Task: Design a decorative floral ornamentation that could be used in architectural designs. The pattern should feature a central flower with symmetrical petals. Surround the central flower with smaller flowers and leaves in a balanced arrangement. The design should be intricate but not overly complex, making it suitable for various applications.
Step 1178:
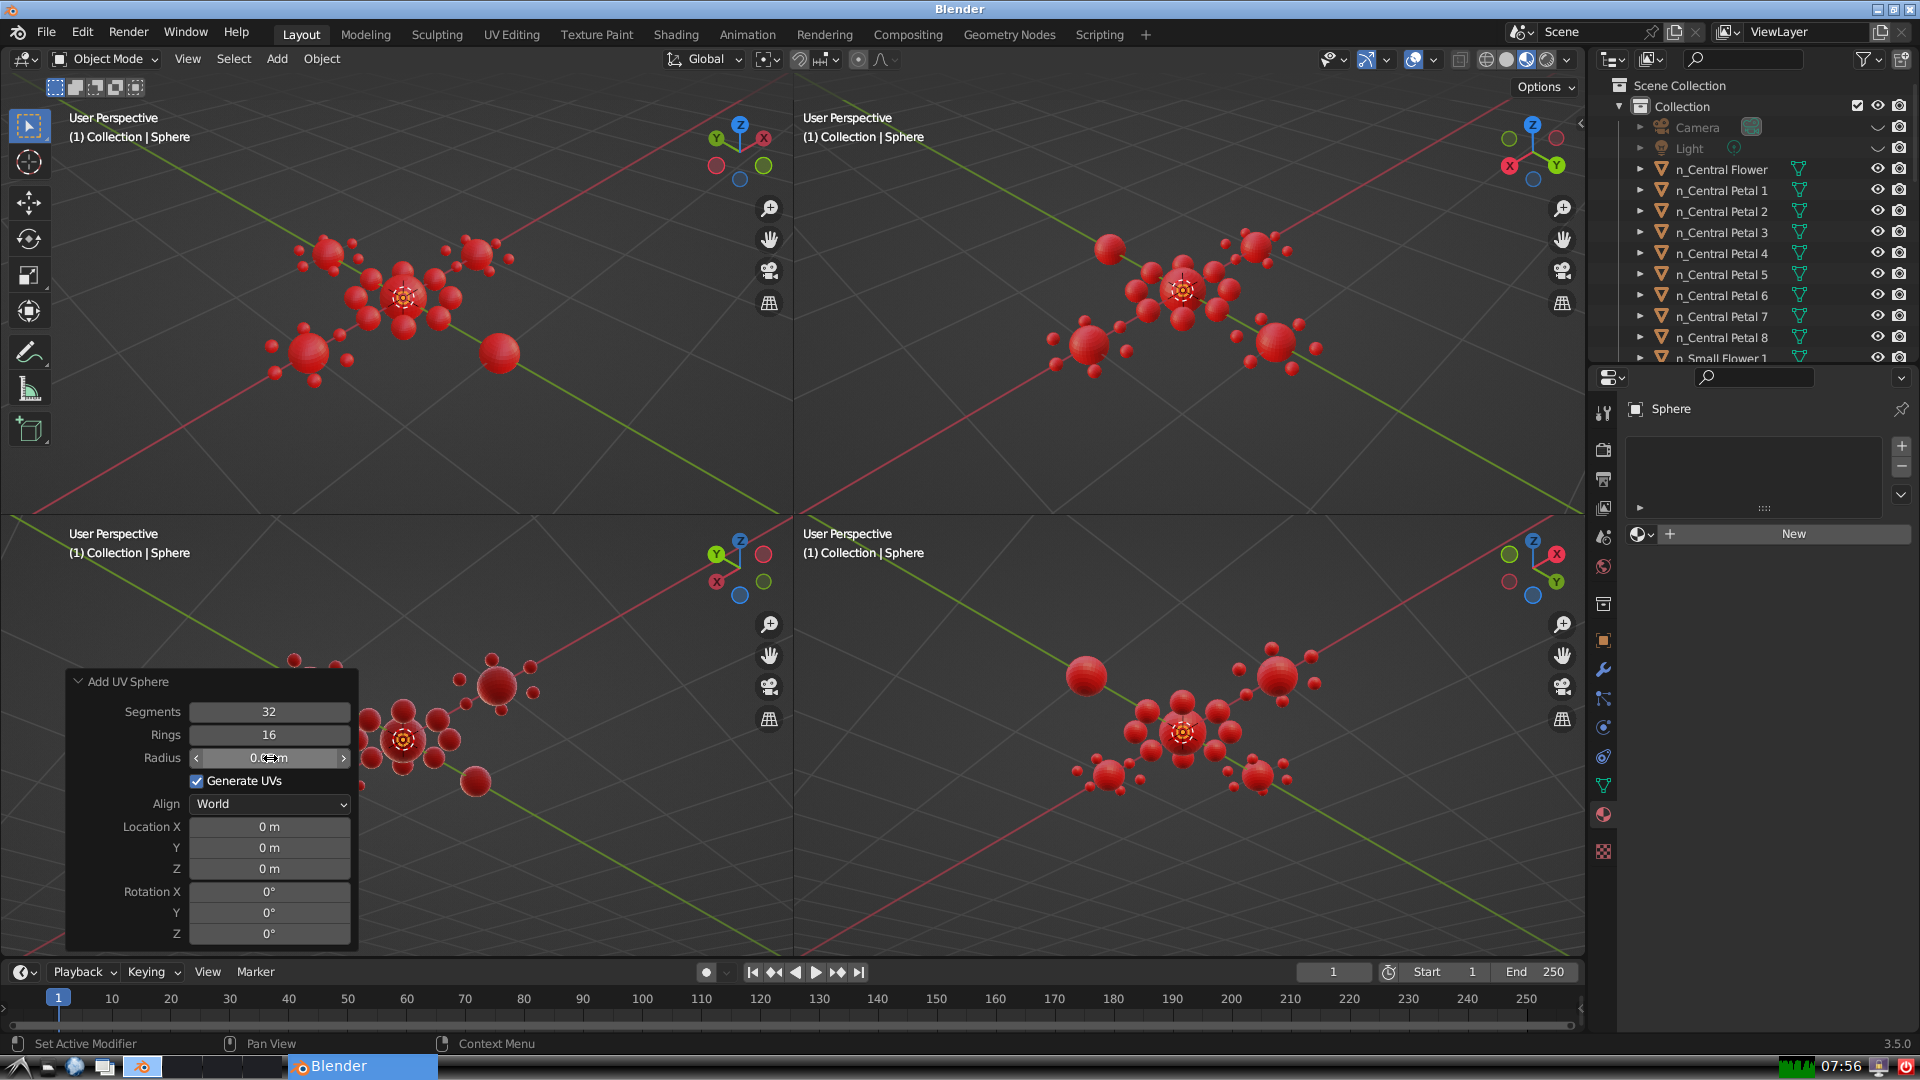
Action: {"mouse_move": [960, 540]}